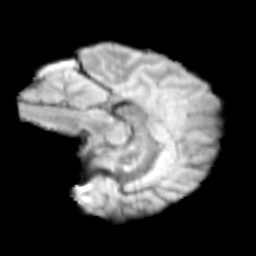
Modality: T2w
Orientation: sagittal
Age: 14
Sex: female
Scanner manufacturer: siemens
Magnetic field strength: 3 T
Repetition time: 3.8 s
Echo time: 0.07 s